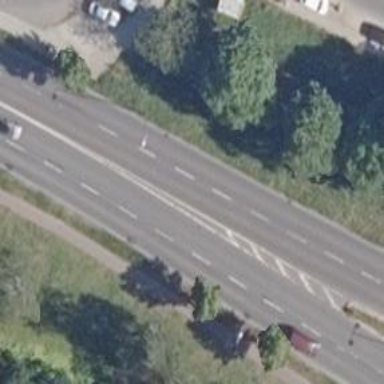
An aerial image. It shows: Primary road with asphalt surface.